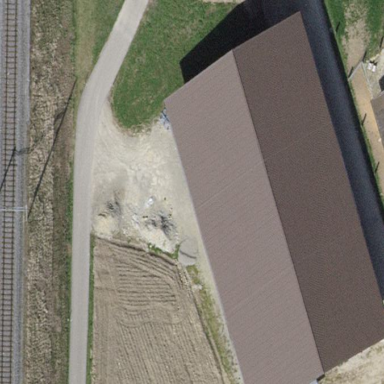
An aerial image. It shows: Gabled roof on farm auxiliary building.